Aerial crown-view tile of a tropical tree (Barro Colorado Island, Panama), acquired 20240813:
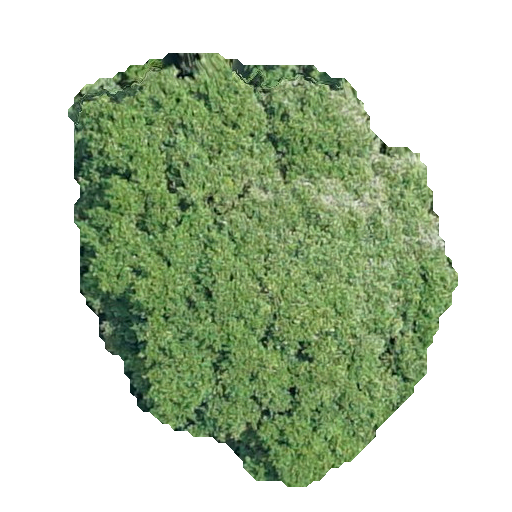
Species: Prioria copaifera
GBIF accepted scientific name: Prioria copaifera
Crown area: 184.776 m²